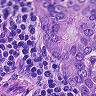
Metastatic tissue present: yes